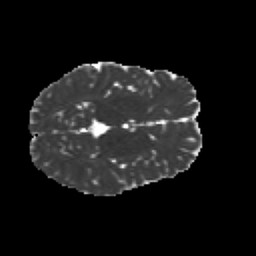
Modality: MD
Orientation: axial
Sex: female
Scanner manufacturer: siemens
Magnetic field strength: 3 T
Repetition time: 5 s
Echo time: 0.071 s